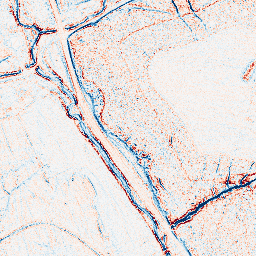
Category: edge_preserving
Decomposition family: anisotropic_diffusion
Decomposition parameters: iterations: 10
kappa: 100
gamma: 0.05
Upsampling method: quintic
Upsampling parameters: scale: 4
Upsampling scale: 4